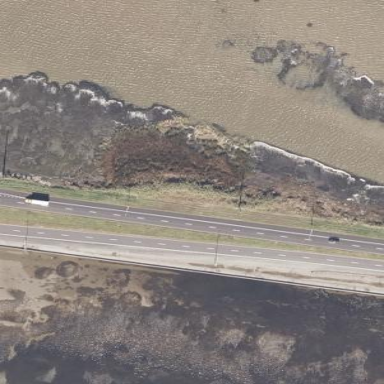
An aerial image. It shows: Marshy wetland area.